Field crop: tomato
Growth stage: 1
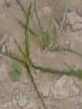
Species: cyperus